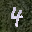
Label: 4